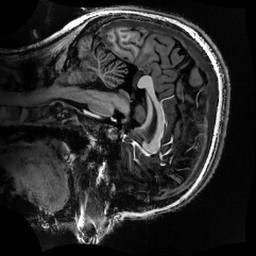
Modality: MP2RAGE
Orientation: sagittal
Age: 24
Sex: female
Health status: healthy